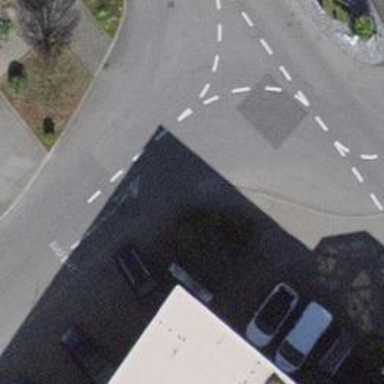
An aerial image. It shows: Sidewalk along the footway.